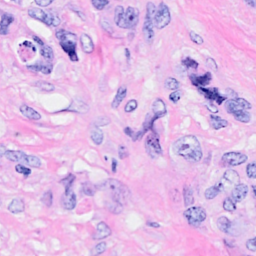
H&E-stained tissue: Breast